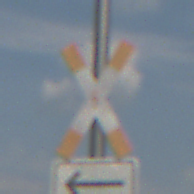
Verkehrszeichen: Andreaskreuz
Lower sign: RichtungsangabeDurchPfeile1
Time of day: MorningAfternoon
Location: Outdoor (Nature)
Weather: PartlyCloudy
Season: NotSpecified
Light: Natural